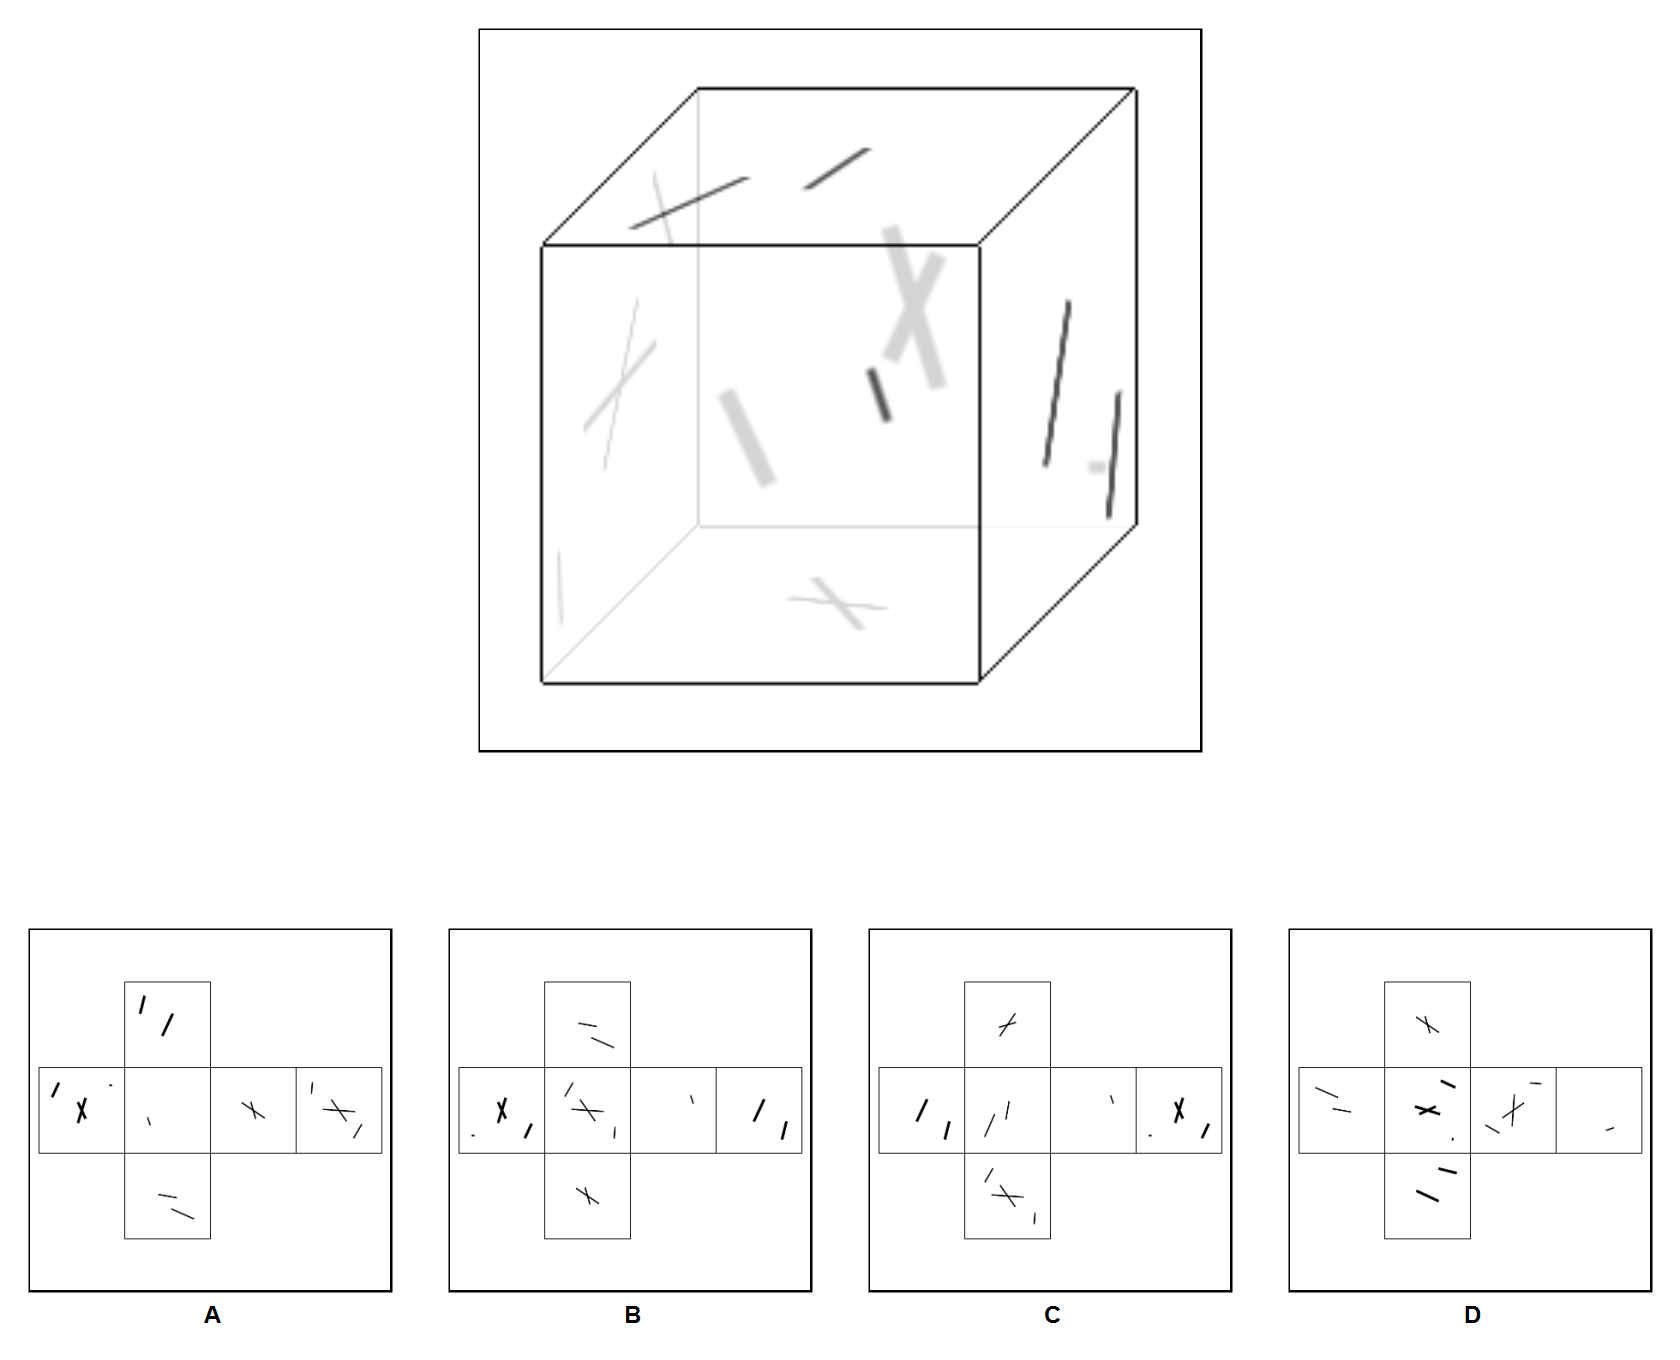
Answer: B